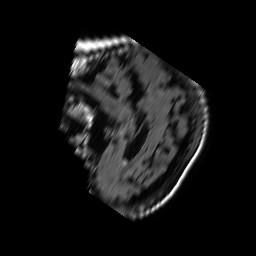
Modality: FLAIR
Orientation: sagittal
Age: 63
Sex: female
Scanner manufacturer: philips
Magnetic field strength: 1.5 T
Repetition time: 6 s
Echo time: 0.12 s